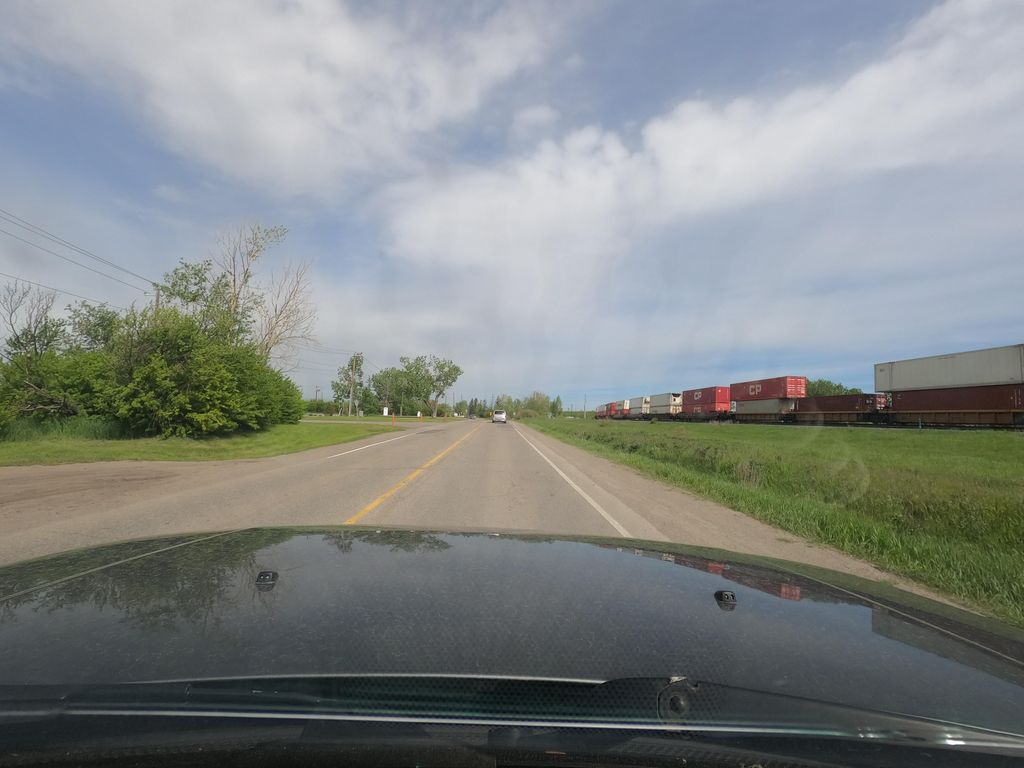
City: calgary